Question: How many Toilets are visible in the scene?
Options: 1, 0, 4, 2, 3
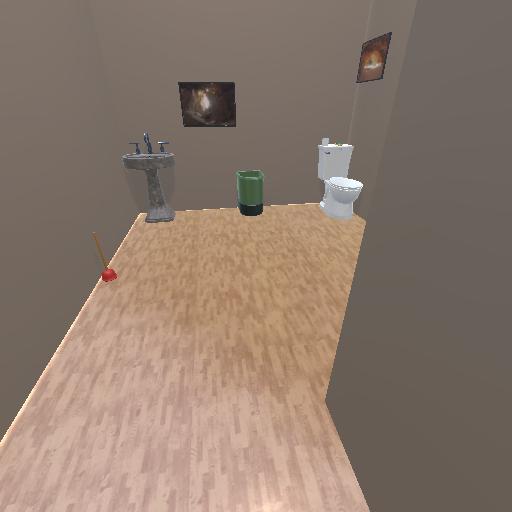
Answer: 1